Question: I have implemented the UIPicker view concept on action sheet, it is working properly but one thing it is not displaying properly that is row index. There is no highlighted row in the picker view.
I have uploaded the image. Please give me the solution for it.
Following is the code which I am using:
'''
-(IBAction)clickformedtype:(id)sender
{
UIActionSheet *asheet = [[UIActionSheet alloc] initWithTitle:@"Select medication type" delegate:self
cancelButtonTitle:@"Cancel" destructiveButtonTitle:nil otherButtonTitles:@"Select", nil];
[asheet showInView:[self.view superview]]; //note: in most cases this would be just self.view, but because I was doing this in a tabBar Application, I use the superview.
[asheet setFrame:CGRectMake(0, 117, 320, 383)];
[asheet release];
}
-(void)willPresentActionSheet:(UIActionSheet *)actionSheet {
medicationtypepicker = [[UIPickerView alloc] initWithFrame:CGRectMake(0, 40, 320, 216)];
medicationtypepicker.delegate = self;
medicinetypearray = [[NSMutableArray alloc]initWithObjects:@"ml",@"capsules",@"eyedrops", nil];
//medicationtypepicker = [[NSMutableArray alloc]initWithObjects:@"ml",@"capsules",@"eyedrops", nil];
//medicationtypepicker.datePickerMode = ui;
//Configure picker...
// [medicationtypepicker setMinuteInterval:1];
[medicationtypepicker setTag: kDatePickerTag];
//Add picker to action sheet
[actionSheet addSubview:medicationtypepicker];
// [medicationtypepicker release];
//Gets an array af all of the subviews of our actionSheet
NSArray *subviews = [actionSheet subviews];
[[subviews objectAtIndex:SelectButtonIndex] setFrame:CGRectMake(20, 266, 280, 46)];
[[subviews objectAtIndex:CancelButtonIndex] setFrame:CGRectMake(20, 317, 280, 46)];
}
- (NSInteger)numberOfComponentsInPickerView:(UIPickerView *)pickerView
{
return 1;
}
UIPickerView
- (NSInteger)pickerView:(UIPickerView *)pickerView numberOfRowsInComponent:(NSInteger)component
{
return [medicinetypearray count];
}
- (NSString *)pickerView:(UIPickerView *)pickerView titleForRow:(NSInteger)row forComponent:(NSInteger)component;
{
return [medicinetypearray objectAtIndex:row];
}
- (void)pickerView:(UIPickerView *)pickerView didSelectRow:(NSInteger)row inComponent:(NSInteger)component
{
medicinetype.text=[medicinetypearray objectAtIndex:row];
//medicationtypepicker.hidden = YES;
}
'''
Thanks in advance.
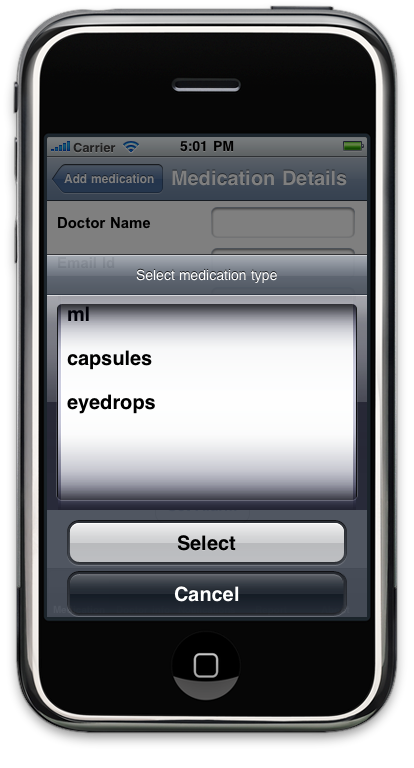
Answer: Try to set property 'showsSelectionIndicator' to 'YES':
'''
medicationtypepicker.showsSelectionIndicator = YES;
'''